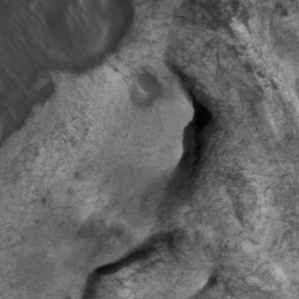
Label: non_frost